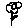
Label: flower